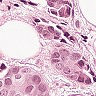
Metastatic tissue present: yes